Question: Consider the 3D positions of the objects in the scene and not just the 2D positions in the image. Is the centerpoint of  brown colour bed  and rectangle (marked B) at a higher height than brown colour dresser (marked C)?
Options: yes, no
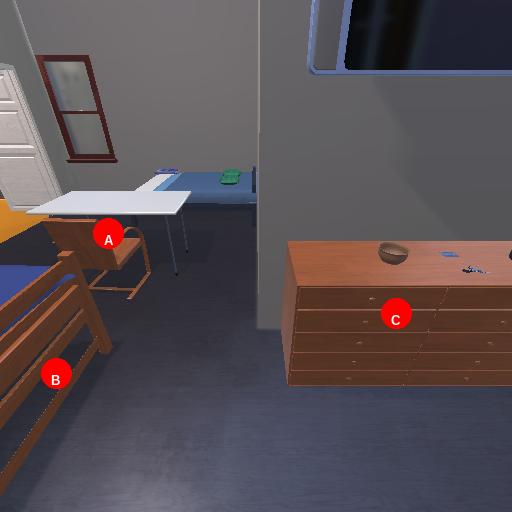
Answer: yes